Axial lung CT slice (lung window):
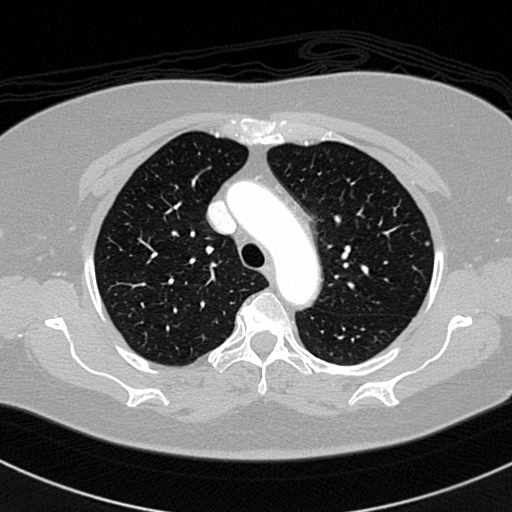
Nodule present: no